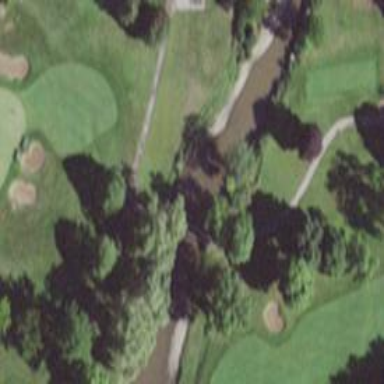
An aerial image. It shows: Pathway for golfing.